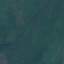
Land use / land cover class: Pasture